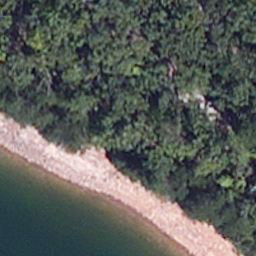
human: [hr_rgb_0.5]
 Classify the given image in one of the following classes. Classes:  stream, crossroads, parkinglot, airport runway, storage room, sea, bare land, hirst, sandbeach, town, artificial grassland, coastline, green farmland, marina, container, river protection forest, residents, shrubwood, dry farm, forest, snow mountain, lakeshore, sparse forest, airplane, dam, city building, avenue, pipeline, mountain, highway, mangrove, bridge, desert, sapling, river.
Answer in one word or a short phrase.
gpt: lakeshore